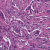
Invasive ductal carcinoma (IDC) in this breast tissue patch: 0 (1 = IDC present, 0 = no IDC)